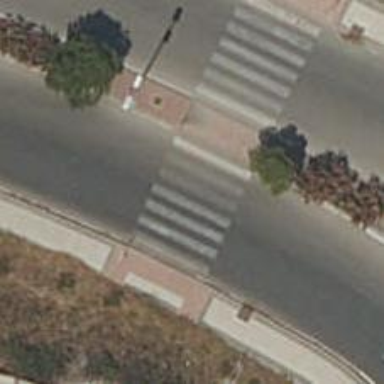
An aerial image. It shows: Unmarked crossing with zebra reference sign on the road.